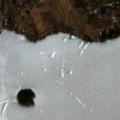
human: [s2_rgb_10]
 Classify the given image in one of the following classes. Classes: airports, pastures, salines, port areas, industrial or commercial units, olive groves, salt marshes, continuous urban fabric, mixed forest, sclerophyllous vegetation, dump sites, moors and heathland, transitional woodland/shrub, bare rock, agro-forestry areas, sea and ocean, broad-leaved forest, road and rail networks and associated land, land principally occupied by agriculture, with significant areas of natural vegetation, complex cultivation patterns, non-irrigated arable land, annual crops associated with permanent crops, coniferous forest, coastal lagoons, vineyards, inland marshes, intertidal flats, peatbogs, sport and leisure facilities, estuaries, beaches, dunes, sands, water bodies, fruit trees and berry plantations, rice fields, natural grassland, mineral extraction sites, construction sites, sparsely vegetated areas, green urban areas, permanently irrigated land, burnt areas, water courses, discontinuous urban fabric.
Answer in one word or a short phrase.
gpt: discontinuous urban fabric, land principally occupied by agriculture, with significant areas of natural vegetation, mixed forest, water bodies